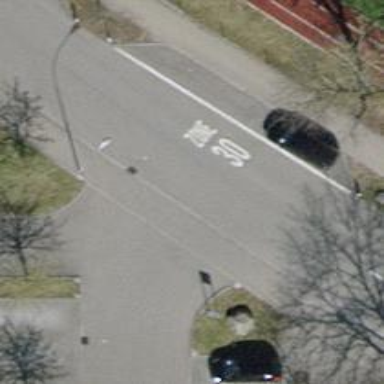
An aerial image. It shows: Residential road with asphalt surface and sidewalks on both sides.